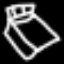
Label: bed